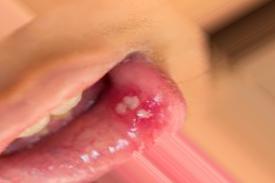
Condition: Mouth Ulcer